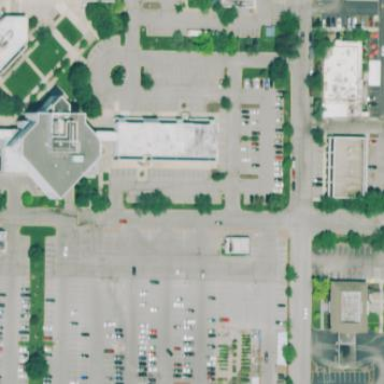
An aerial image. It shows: Commercial building.